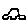
Label: car